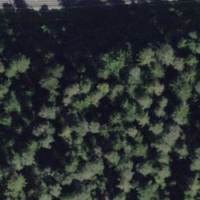
EUNIS habitat code: 43
Species observed at this site:
Gonepteryx rhamni